Question: We're trying to compile our Cordova application, for ad hoc distribution, but no matter how many times we re-generate the certificates or profiles, we keep experiencing this error when trying to export the app.
We had an existing native application, which we are now replacing with the updated Cordova version.

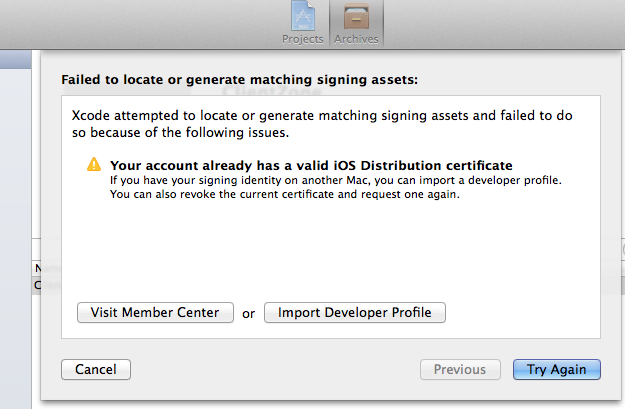
Answer: Make sure you've created an ad-hoc distribution certificate specific to your profile, if you are unsure, revoke and re-create the distribution certificate, this time making sure that you select the "App Store and Ad Hoc" option when generating the certificate.